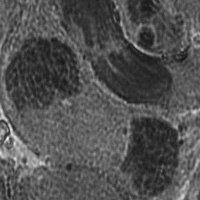
Label: telophase